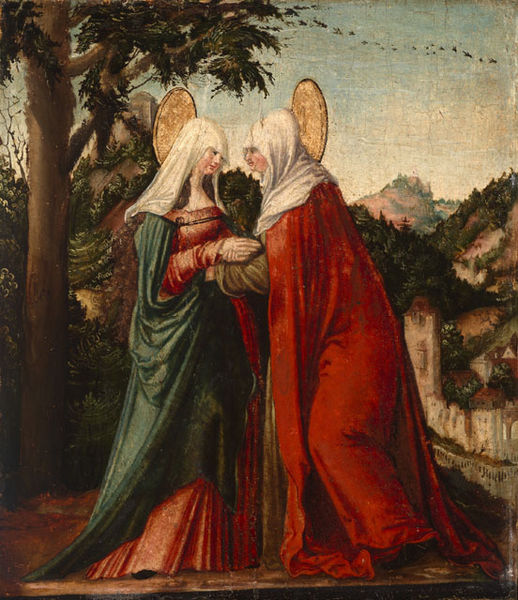
Titel: Heimsuchung Mariae
Künstler: Hans Pruckendorfer
Standort: Karlsruhe
Institution: Staatliche Kunsthalle Karlsruhe
Schlagwörter: baum, berg, blau, blätter, dunkel, felsen, flügel, gemälde, hand, himmel, kopf, laub, mann, umhang, vogel, weiß, wolken, bäume, frauen, grün, landschaft, menschen, mädchen, stadt, äste, braun, damen, finger, frau, grau, hell, hintergrund, holz, kleid, kleider, köpfe, schwarz, strasse, ölbild, ausblick, blick, dach, gebäude, haus, park, rot, schleier, schloss, tuch, weg, gespräch, haube, malerei, alt, gesichter, jung, architektur, arm, arme, falten, gesicht, johannes, lang, mensch, sehen, stehen, stein, hals, hände, schauen, öl, ast, baumstamm, erde, ferne, horizont, häuser, hügel, natur, stamm, strauch, vögel, busch, büsche, gebüsch, kirche, boden, land, gewand, gold, haare, mantel, stehend, stoff, tücher, gewänder, mutter, paar, tochter, pflanzen, gotik, renaissance, rosa, tal, wald, turm, vogelschwarm, engel, garten, hellblau, kopfbedeckung, schleppe, liebe, umarmung, italien, venedig, zwei, berge, fels, gebirge, gipfel, zug, dorf, mauer, farbe, tannen, zwei frauen, kopftuch, festhalten, bauch, faltenwurf, schwanger, schwestern, umarmen, burg, kloster, religion, türme, zweig, bergspitze, scheiben, wälder, lichtung, schwarm, jungfrau, mäntel, tanne, treffen, hauben, rom, zuneigung, besuch, heiligenschein, nimbus, jesus, mauern, mittelalter, begegnung, kopftücher, empfang, rouge, florenz, kapelle, stadtmauer, nadelwald, umhänge, flämisch, elisabeth, heilige, begrüßung, berühren, heilig, maria, madonna, magdalena, rennaissance, arbre, mittelalterlich, anna, heimsuchung, helfen, montagne, ringen, trösten, roit, rpt, roter mantel, roi, begrüssen, gruss, leonardo, religiosität, häsuer, heiligenscheine, geischt, nonnen, ange, oiseau, heiligendarstellung, frömmigkeit, verkündung, heilgenschein, freundin, nimben, roter umhang, ber, schwangerschaft, religiösität, visitatio, donauschule, gwand, nordalpin, vogelzug, begenung, martha, mara, heilie, elisabet, noble, schleuer, wäler, schleicher, grünes tuch, klster, baum#, 1500, ö, 1520, da, riot, conversatione, aureol, nichte, kusinen, kusine, auréole, freuane, baumstammäste, b#i,e, zugvogel, elisabetz, hinterghrund, verkündigun, heilideenschein, jersusalem, vögelhimmel, landschaft+hintergund, kopftuücher, herzlichkeit, in die augen schauen, wallende kleidung, absprache, heimsucvhung, visitas, äas, stodt, damn, maria elisabeth christentum, christiche kunst, mitteöaöter